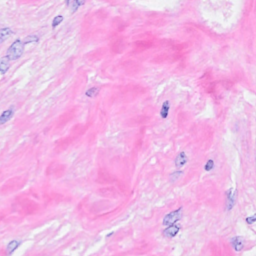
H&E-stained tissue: Breast